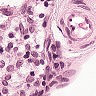
Metastatic tissue present: no